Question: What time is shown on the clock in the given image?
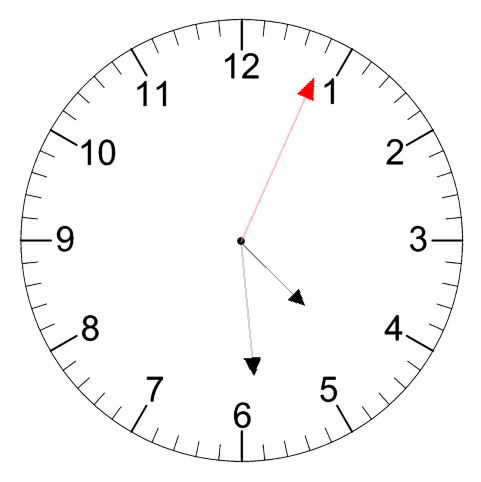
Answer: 04:29:04